Question: My problem is session userdata not updating on my server but working perfectly on my local
'''
local php version :- 5.3
server php version :- 5.4
'''
I am showing my sever session config

I have tried :-
'''
ini_set('session.use_cookies', 0);
ini_set('session.use_only_cookies', 0);
ini_set('session.use_trans_sid', 1);
'''
and my code is :-
'''
$this->session->set_userdata('user_account_login',true);
$this->session->set_userdata('user_account_login_session_data',$result[0]);
'''
I have checked result data 'print_r($this->session->userdata);' on local it's change every time(means updating) but on server it's stay same , any suggestion what i need to change
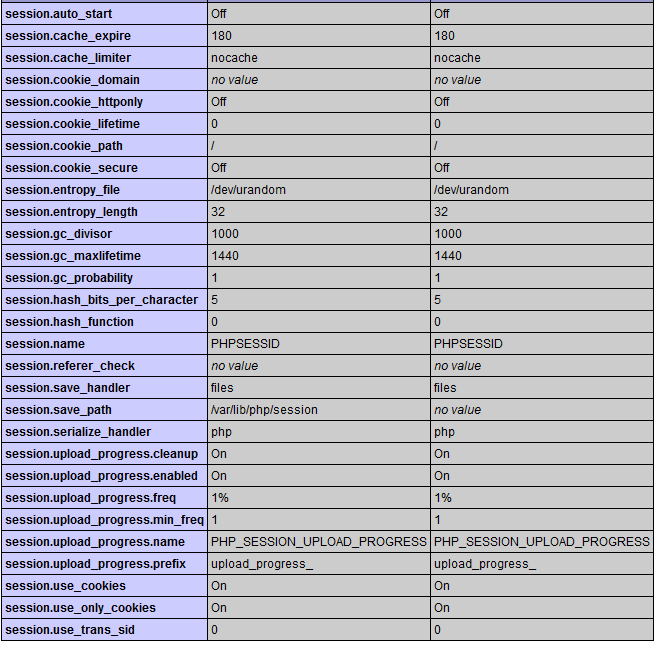
Answer: Sometimes CI cannot read its own cookie file, and keeps on changing session ID. This error is practically impossible to reproduce. Me, personally have seen it only ones.
i tried following steps.
> '''
Used DB for CI session.
Made sure that 4k space is not exceed.
Clearing browsers cookies manually.
Examining PHP session cookie name and I fixed the problem by renaming CI session cookie.
'''